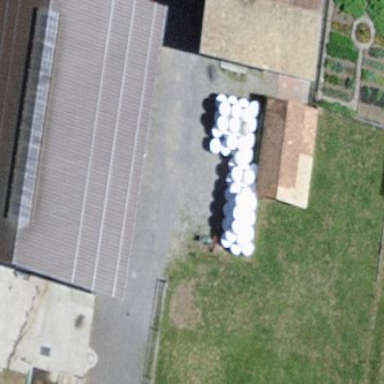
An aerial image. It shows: Farmyard area.